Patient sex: M
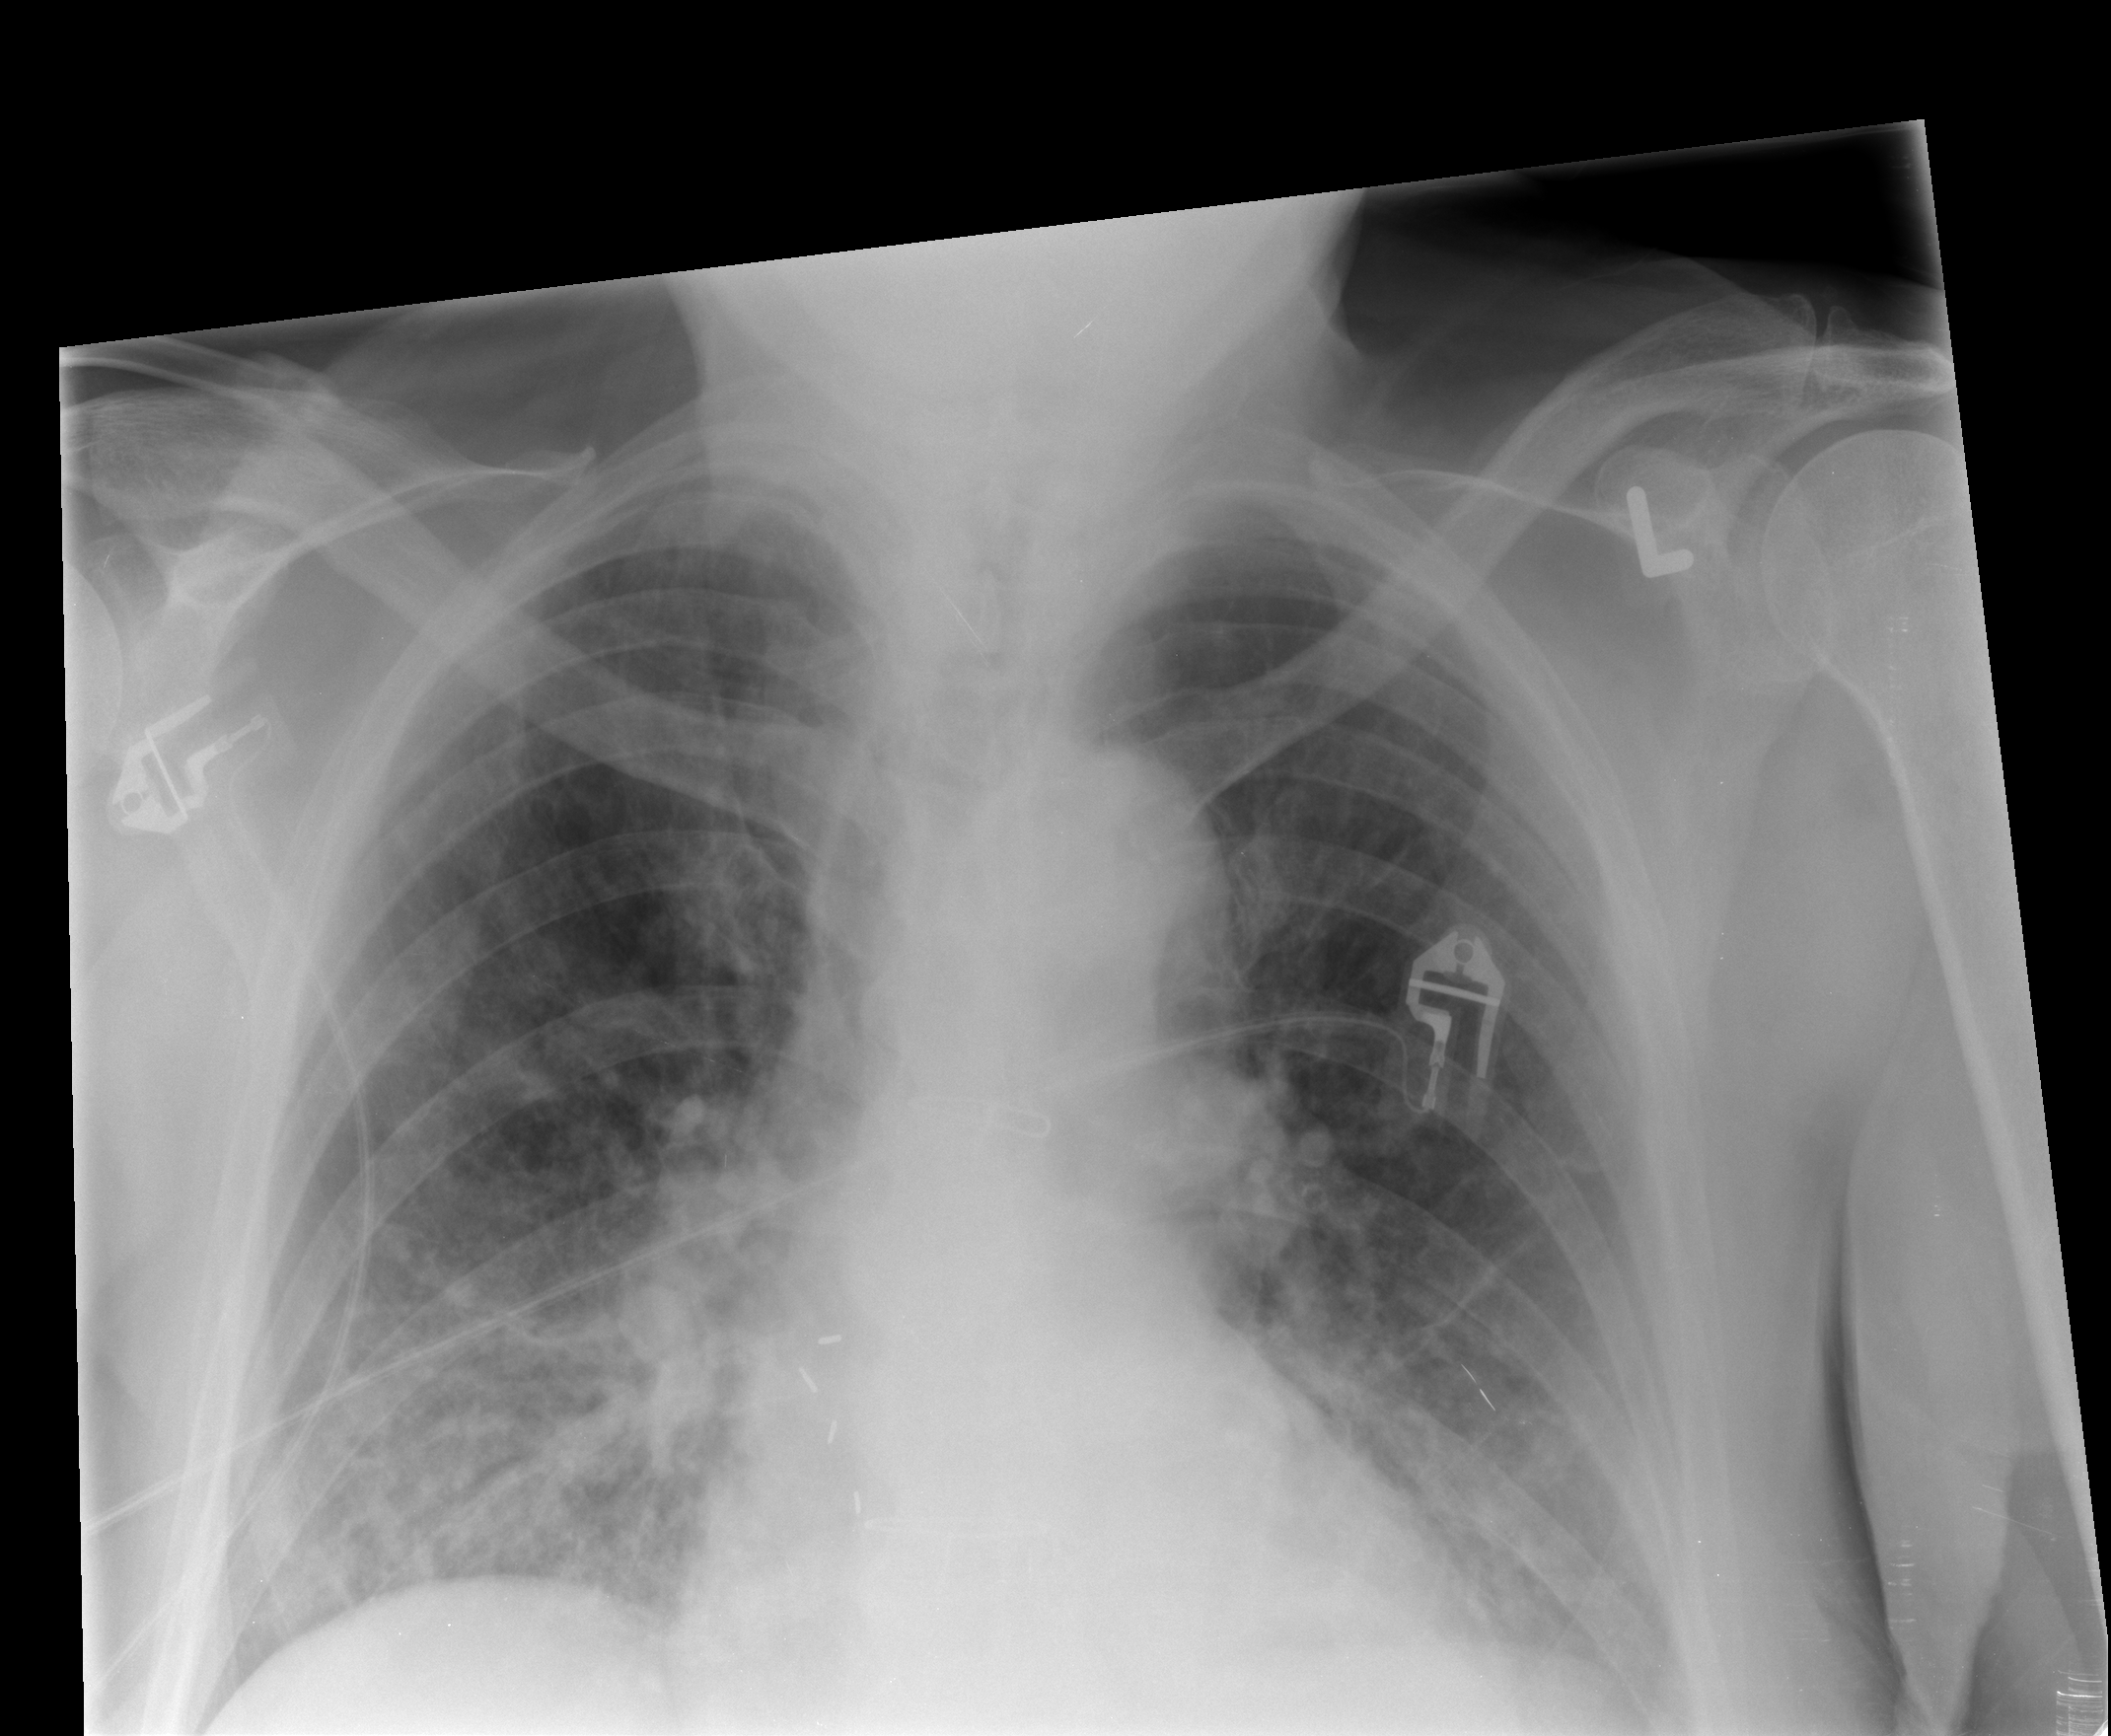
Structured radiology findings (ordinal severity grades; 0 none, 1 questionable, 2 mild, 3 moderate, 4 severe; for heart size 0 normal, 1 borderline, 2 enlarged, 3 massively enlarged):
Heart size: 0
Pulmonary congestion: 2
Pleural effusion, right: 2
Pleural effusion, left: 3
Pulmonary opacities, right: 3
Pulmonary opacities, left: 2
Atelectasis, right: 2
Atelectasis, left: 2